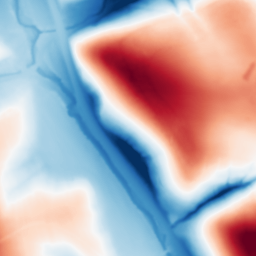
Category: multiscale
Decomposition family: dog
Decomposition parameters: sigma_low: 1
sigma_high: 50
Upsampling method: cubic_catmull_rom
Upsampling parameters: scale: 8
Upsampling scale: 8